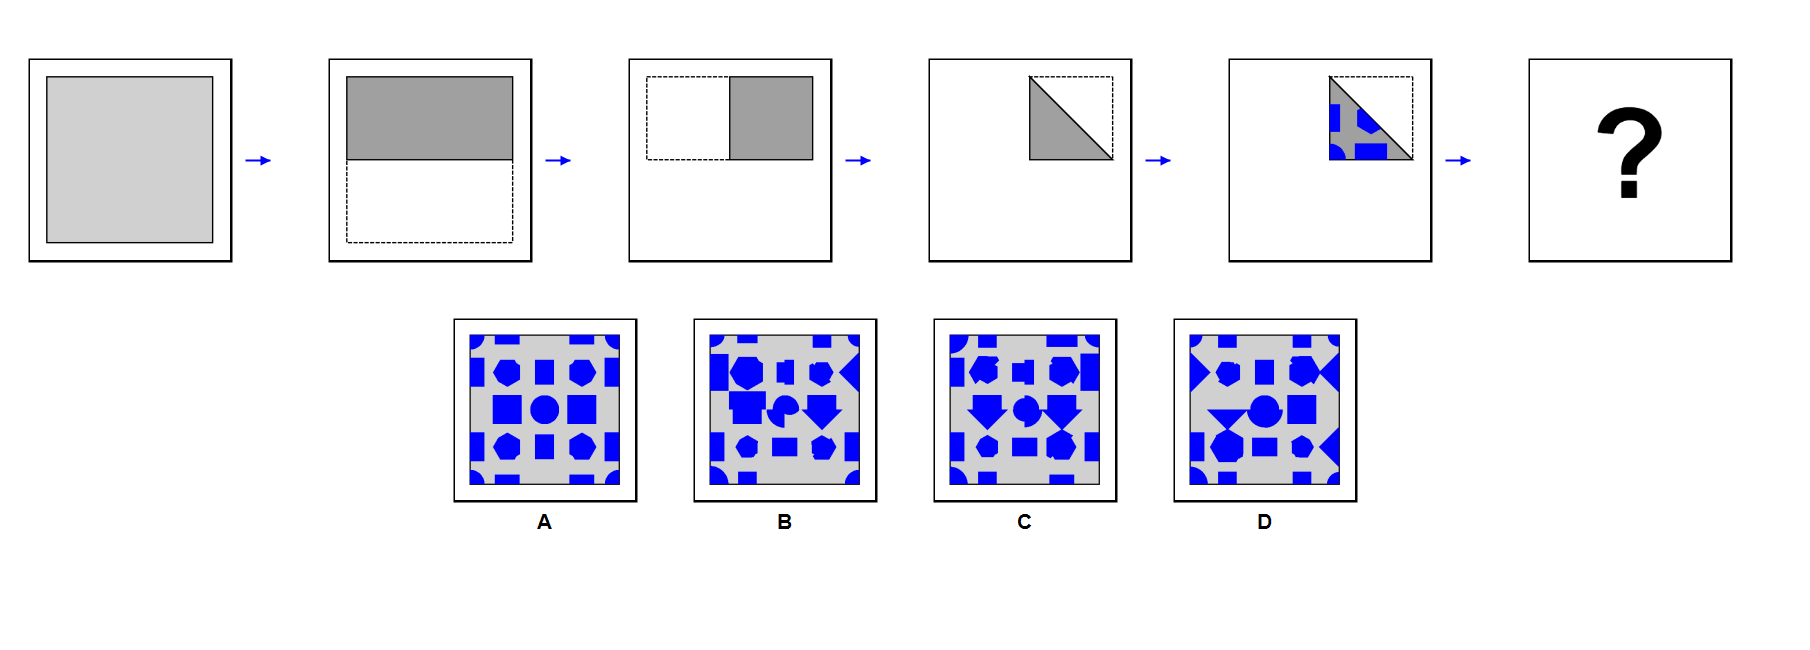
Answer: A